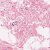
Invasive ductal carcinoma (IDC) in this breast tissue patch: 0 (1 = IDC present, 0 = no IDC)